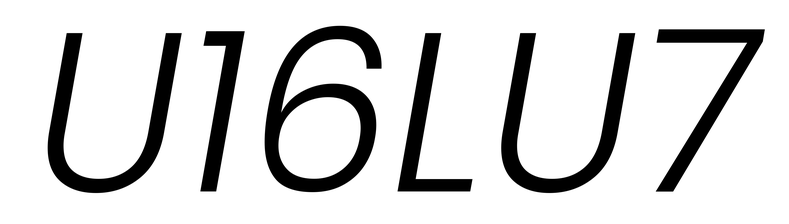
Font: Poppins-LightItalic